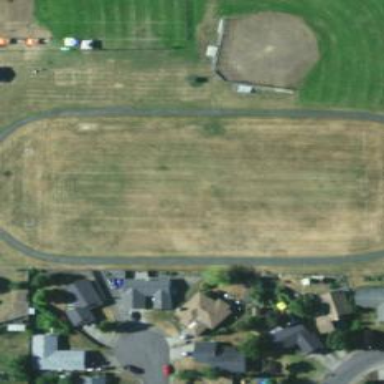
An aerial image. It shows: Pitch for American football.